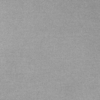
Label: dusty